Interaction volume radius: 10 \u00c5
Interaction volume height: 10 \u00c5
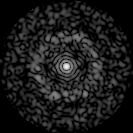
Disorder parameter: 0.818